Interaction volume radius: 10 \u00c5
Interaction volume height: 25 \u00c5
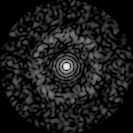
Disorder parameter: 0.8208